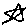
Label: star